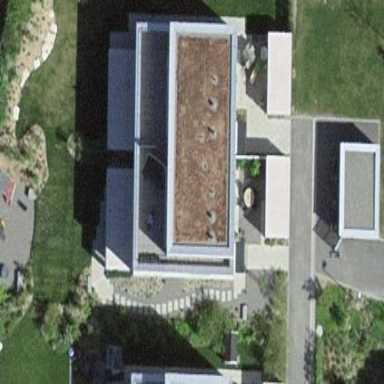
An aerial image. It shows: Building with flat roof.